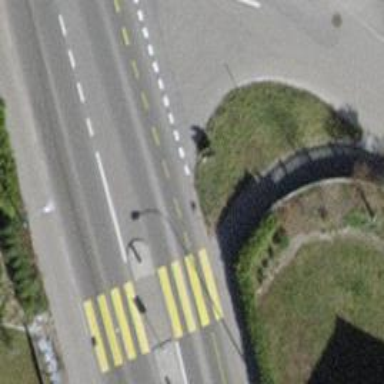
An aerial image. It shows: Sidewalk along the footway.